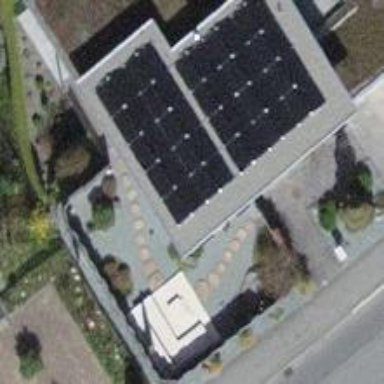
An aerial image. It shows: Solar photovoltaic panel generator.